Question: I have a Java Swing Jlist, and I know how to process a left-click and right-lick on a "selected item", but my question here is : If item 1 is currently selected, but when I right click on item 3, how to get that item's info/identity ? For example, in the following image, as you can see,

Salsa_2015_03_01_1 is selected, but if now I right mouse click on Salsa_2015_03_01_3, how to get that item's info in the following sample code :
'''
list.addMouseListener(new MouseAdapter()
{
public void mousePressed(MouseEvent e)
{
String File_Path=File_Map.get(list.getSelectedValue().toString()).getAbsolutePath();
if (SwingUtilities.isLeftMouseButton(e))
{
// Out("Left-Click");
}
else if (SwingUtilities.isRightMouseButton(e))
{
}
}
});
'''
Right now the MouseEvent e contains only the selected item, is there a way to detect which one is the mouse clicked item ? What I want to achieve is save a step : left-click on item 3 then right click on it to do extra process. But I want to skip the left-click.
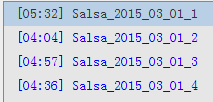
Answer: I believe you want <URL>
'''
public void mouseClicked(MouseEvent e) {
if (SwingUtilities.isRightMouseButton(e)) {
int index = list.locationToIndex(e.getPoint());
System.out.println("Item " + index);
}
}
'''